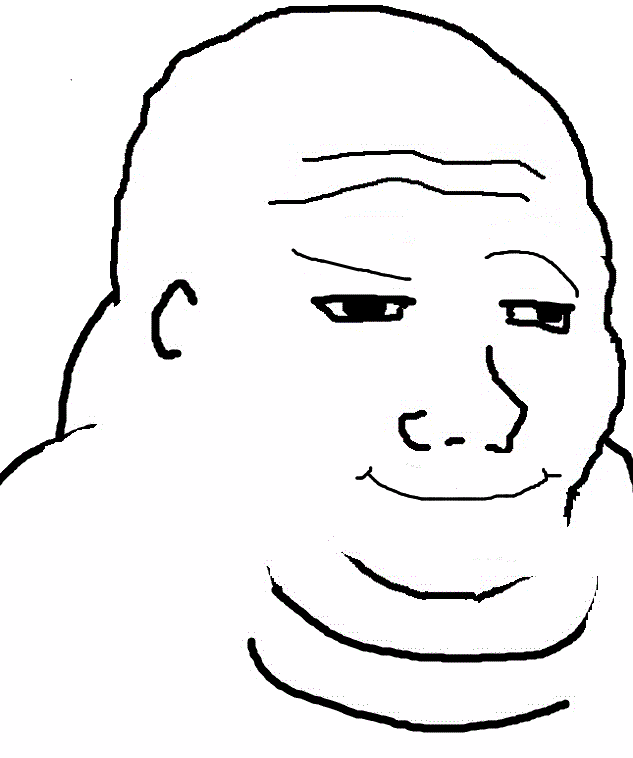
Label: 5_Blobjak